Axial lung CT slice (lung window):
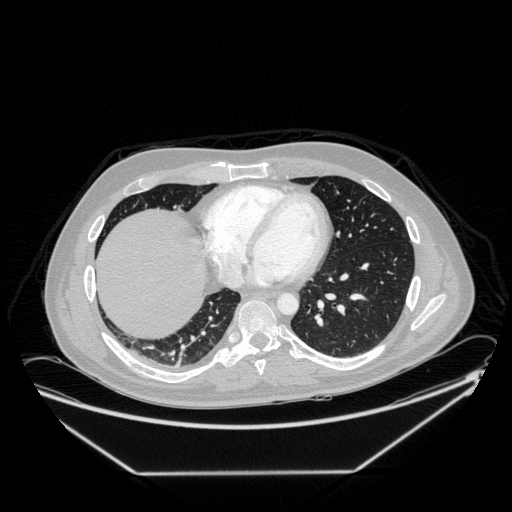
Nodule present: no